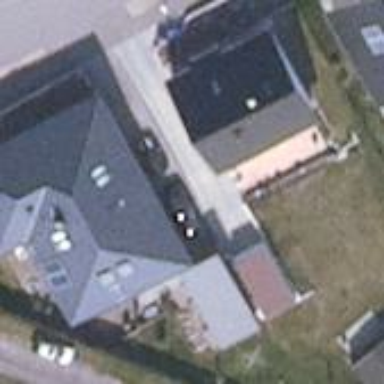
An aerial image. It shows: Simple and straightforward house.